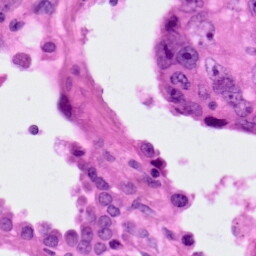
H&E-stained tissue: Lung